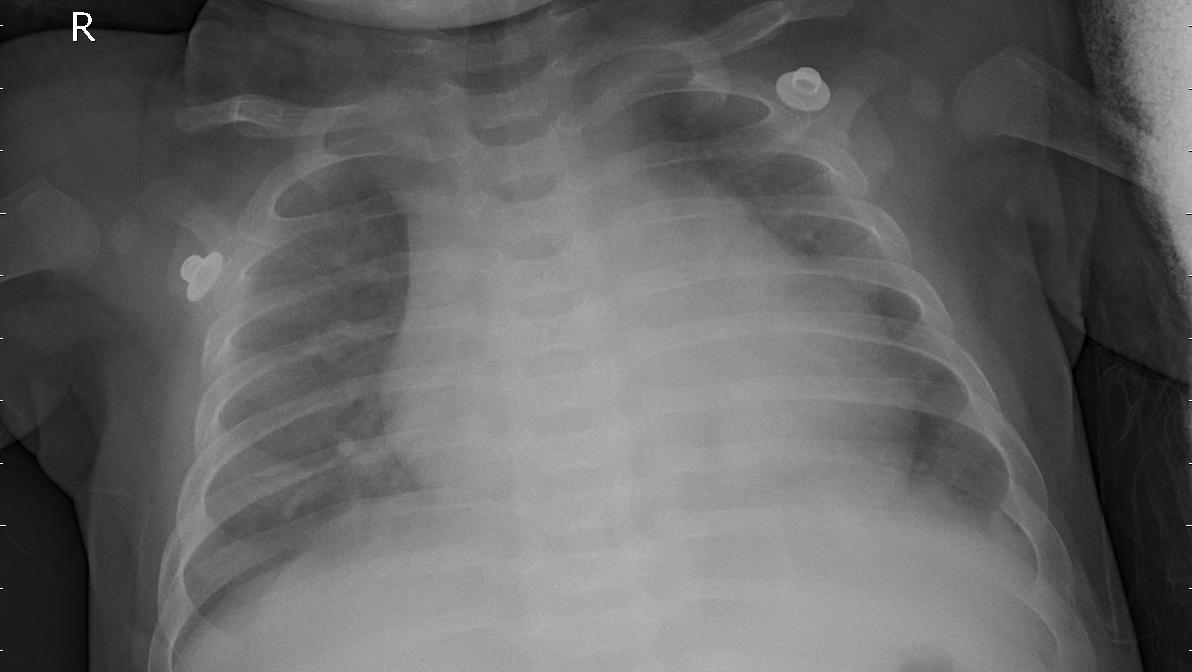
Diagnosis: PNEUMONIA